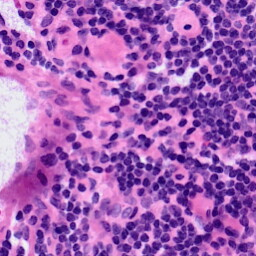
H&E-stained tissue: LymphNode